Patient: sex F, age 72
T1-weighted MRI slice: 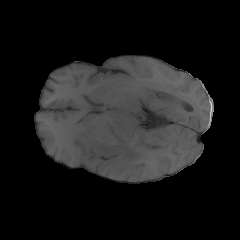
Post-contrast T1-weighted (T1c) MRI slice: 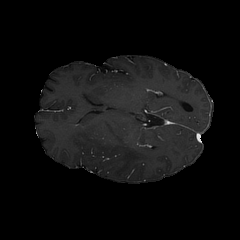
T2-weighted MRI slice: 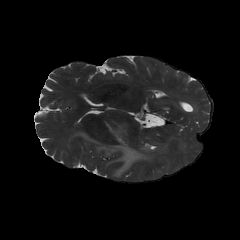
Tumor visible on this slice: yes
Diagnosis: Glioblastoma, IDH-wildtype
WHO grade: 4